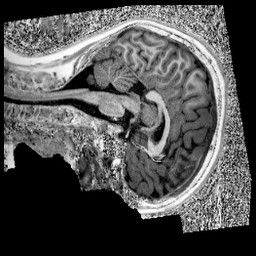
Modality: UNIT1
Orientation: sagittal
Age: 9
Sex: male
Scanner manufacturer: siemens
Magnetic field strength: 3 T
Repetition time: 4 s
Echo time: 0.00303 s